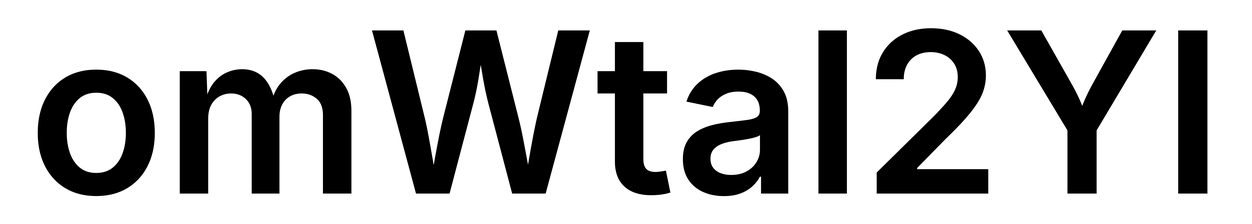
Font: Inter_SemiBold